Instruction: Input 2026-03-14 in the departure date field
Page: home
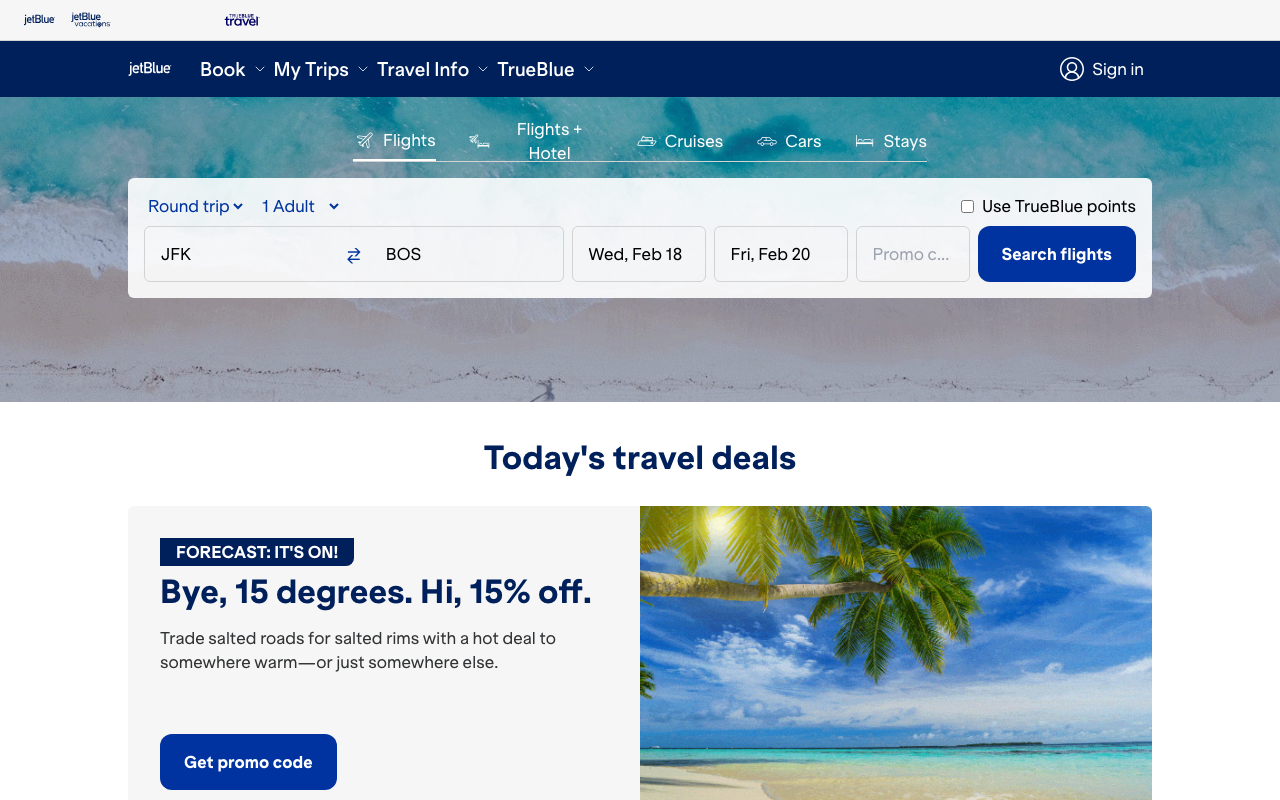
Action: type